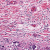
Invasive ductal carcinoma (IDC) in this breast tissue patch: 0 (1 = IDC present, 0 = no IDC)